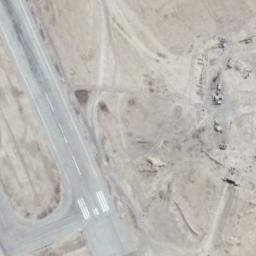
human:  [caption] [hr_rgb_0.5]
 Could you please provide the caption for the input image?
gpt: The runway with a threshold marking goes through the clearing .

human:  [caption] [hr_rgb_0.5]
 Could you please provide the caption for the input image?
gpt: The runway is on the bare land .

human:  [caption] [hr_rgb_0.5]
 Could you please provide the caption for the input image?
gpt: Next to the runway is a yellow desert  There are white short and thick signs on the runway .

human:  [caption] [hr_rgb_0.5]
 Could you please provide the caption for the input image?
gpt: The runway is marked with lines .

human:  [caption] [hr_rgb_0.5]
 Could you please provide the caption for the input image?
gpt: There are empty land beside the runway .